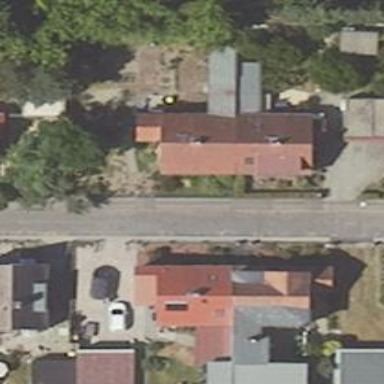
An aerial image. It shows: Residential road with concrete surface.